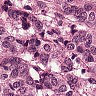
Metastatic tissue present: yes